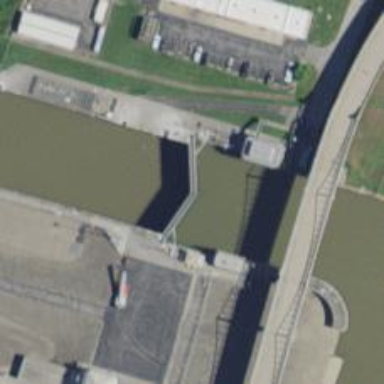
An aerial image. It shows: Lock gate on waterway.